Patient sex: M
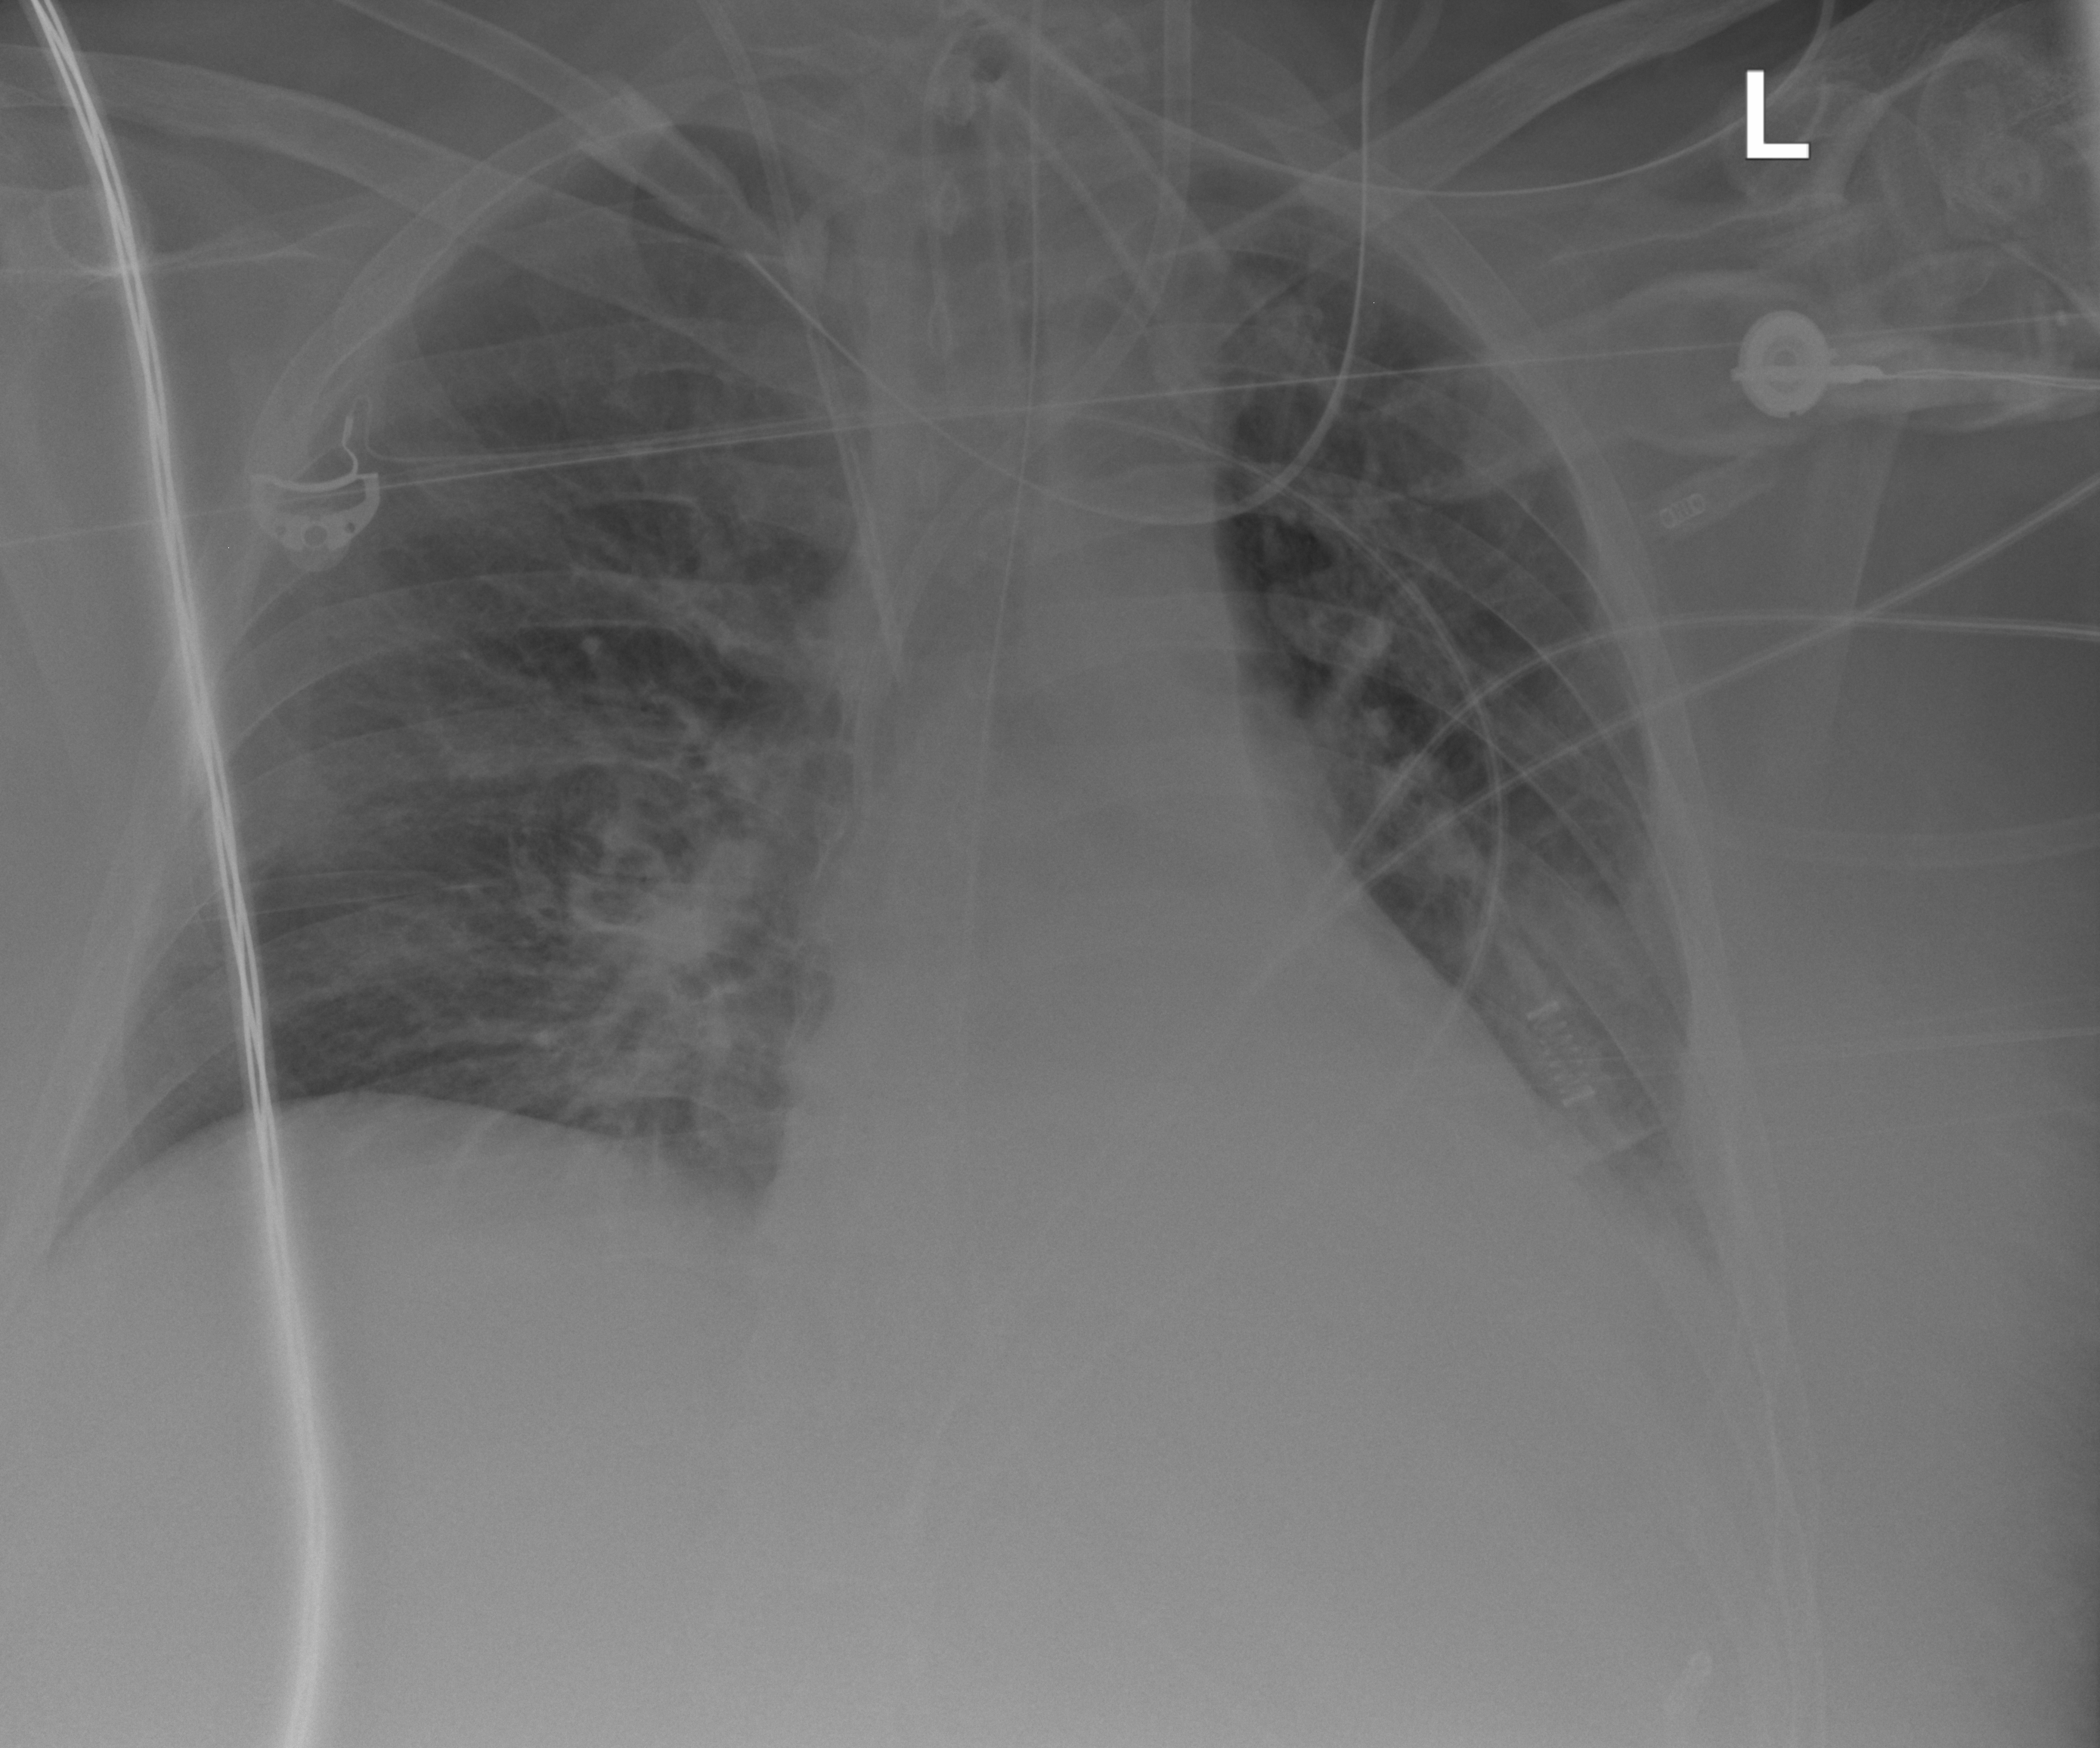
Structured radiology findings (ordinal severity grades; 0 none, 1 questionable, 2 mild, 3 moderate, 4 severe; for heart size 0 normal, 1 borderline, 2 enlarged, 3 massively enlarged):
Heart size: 0
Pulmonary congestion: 0
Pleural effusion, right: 0
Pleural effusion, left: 2
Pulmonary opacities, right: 1
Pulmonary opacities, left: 0
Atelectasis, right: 2
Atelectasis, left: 2